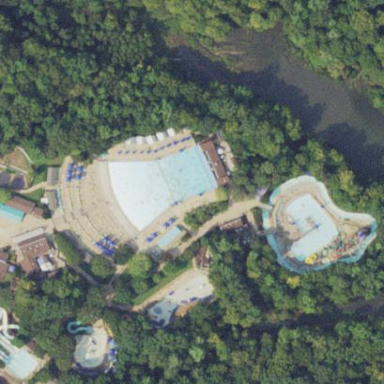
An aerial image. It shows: Swimming pool located in leisure land.